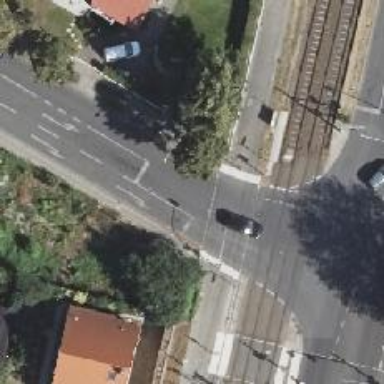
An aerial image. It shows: Road with traffic signals controlling the flow of traffic.